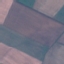
Land use / land cover: AnnualCrop